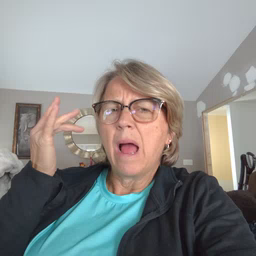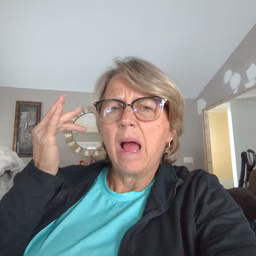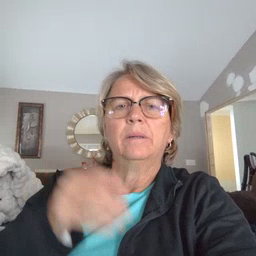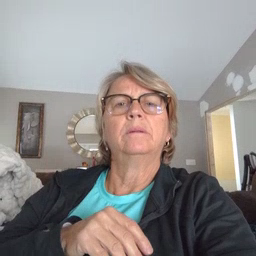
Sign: why